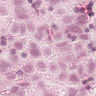
Metastatic tissue present: yes